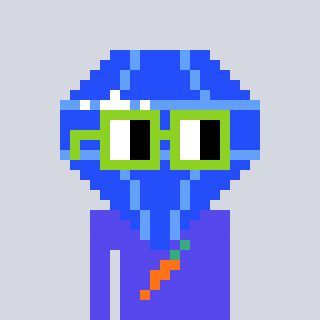
a pixel art character with square light green glasses, a blue diamond-shaped head and a computerblue-colored body on a cool background